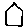
Label: hexagon